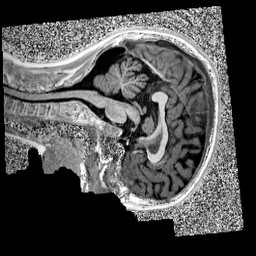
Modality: UNIT1
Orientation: sagittal
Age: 10
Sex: male
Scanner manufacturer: siemens
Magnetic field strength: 3 T
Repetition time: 4 s
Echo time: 0.00299 s